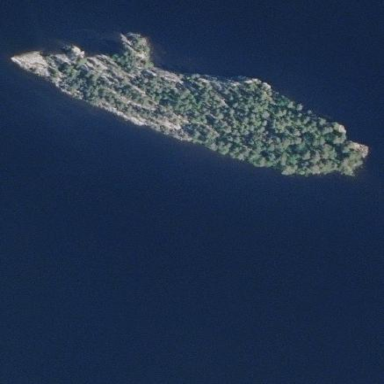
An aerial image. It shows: Islet.